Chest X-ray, PA view. Patient: 54 years old, sex F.
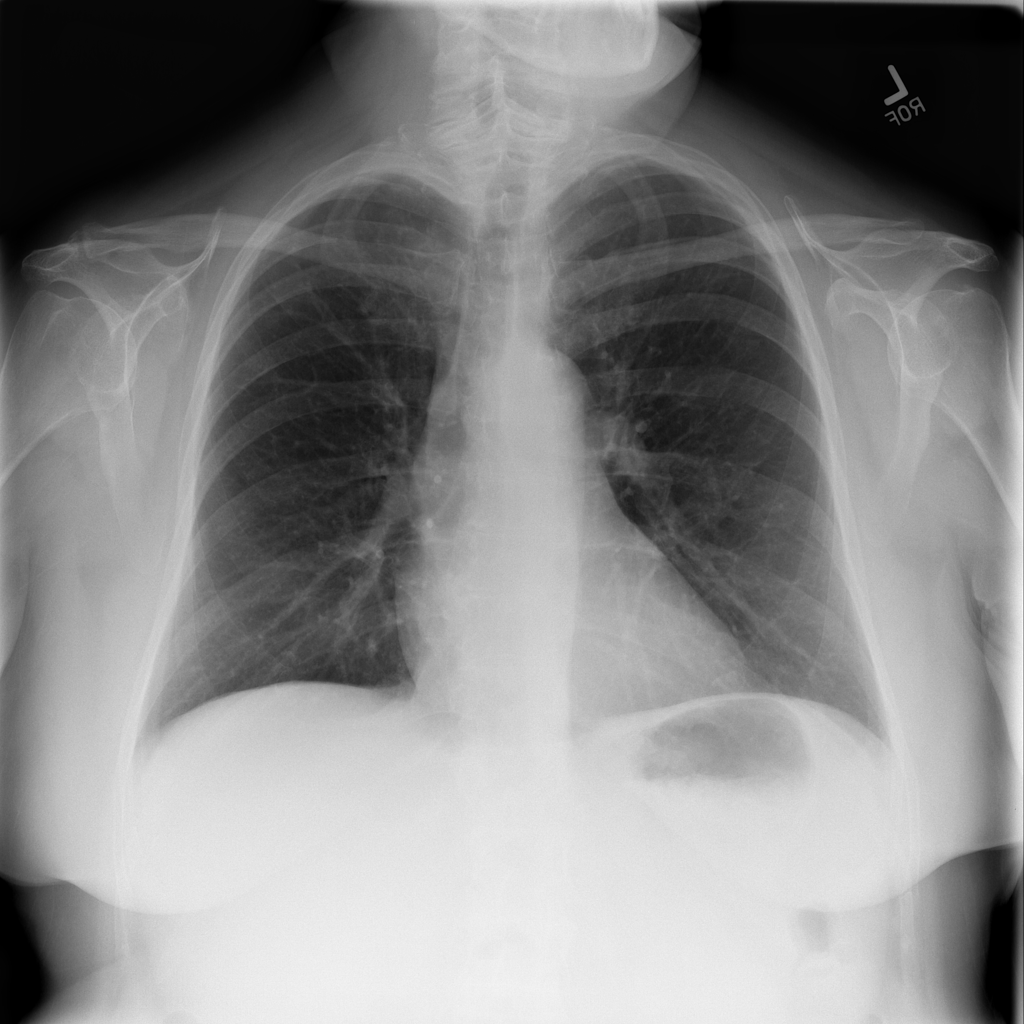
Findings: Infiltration